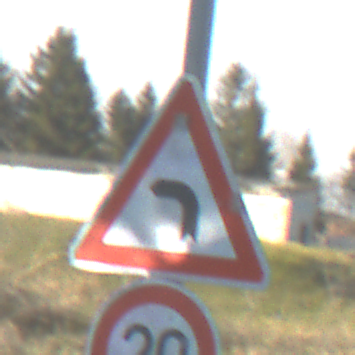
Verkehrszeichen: KurveLinks
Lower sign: Geschwindigkeit20
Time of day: MorningAfternoon
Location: Outdoor (Nature)
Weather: Clear
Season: NotSpecified
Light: Natural